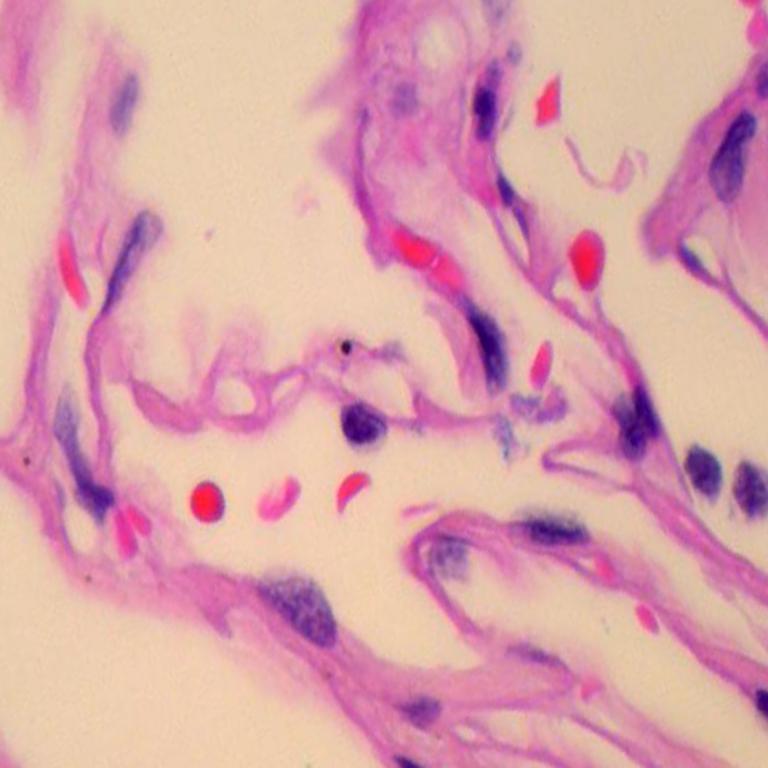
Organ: lung
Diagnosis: benign